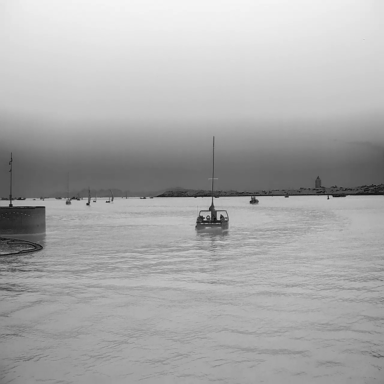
There are 14 objects shown in the infrared image, including a container_ship, six bulk_carriers, and seven sailboats.